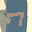
Label: 7